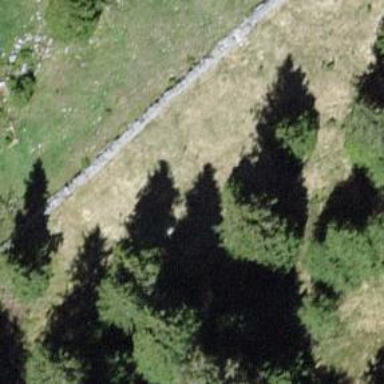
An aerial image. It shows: Wall is shown in the image.